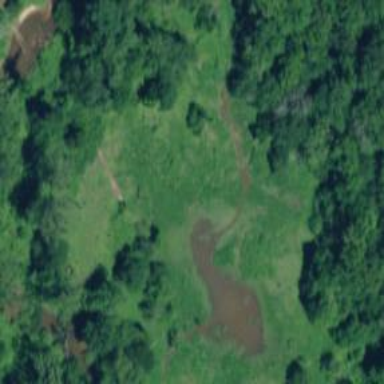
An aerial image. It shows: Marshy wetland area.